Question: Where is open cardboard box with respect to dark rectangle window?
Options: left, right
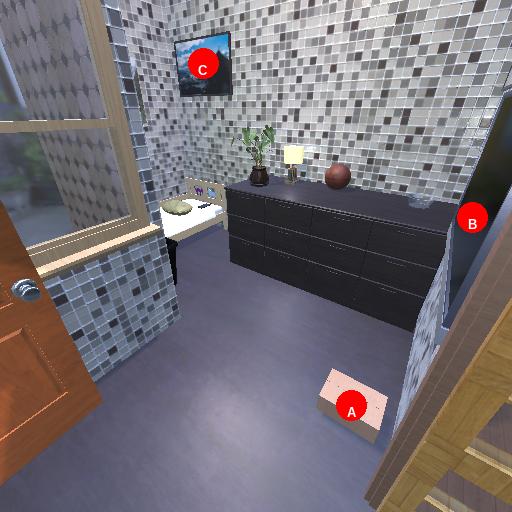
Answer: left